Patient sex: F
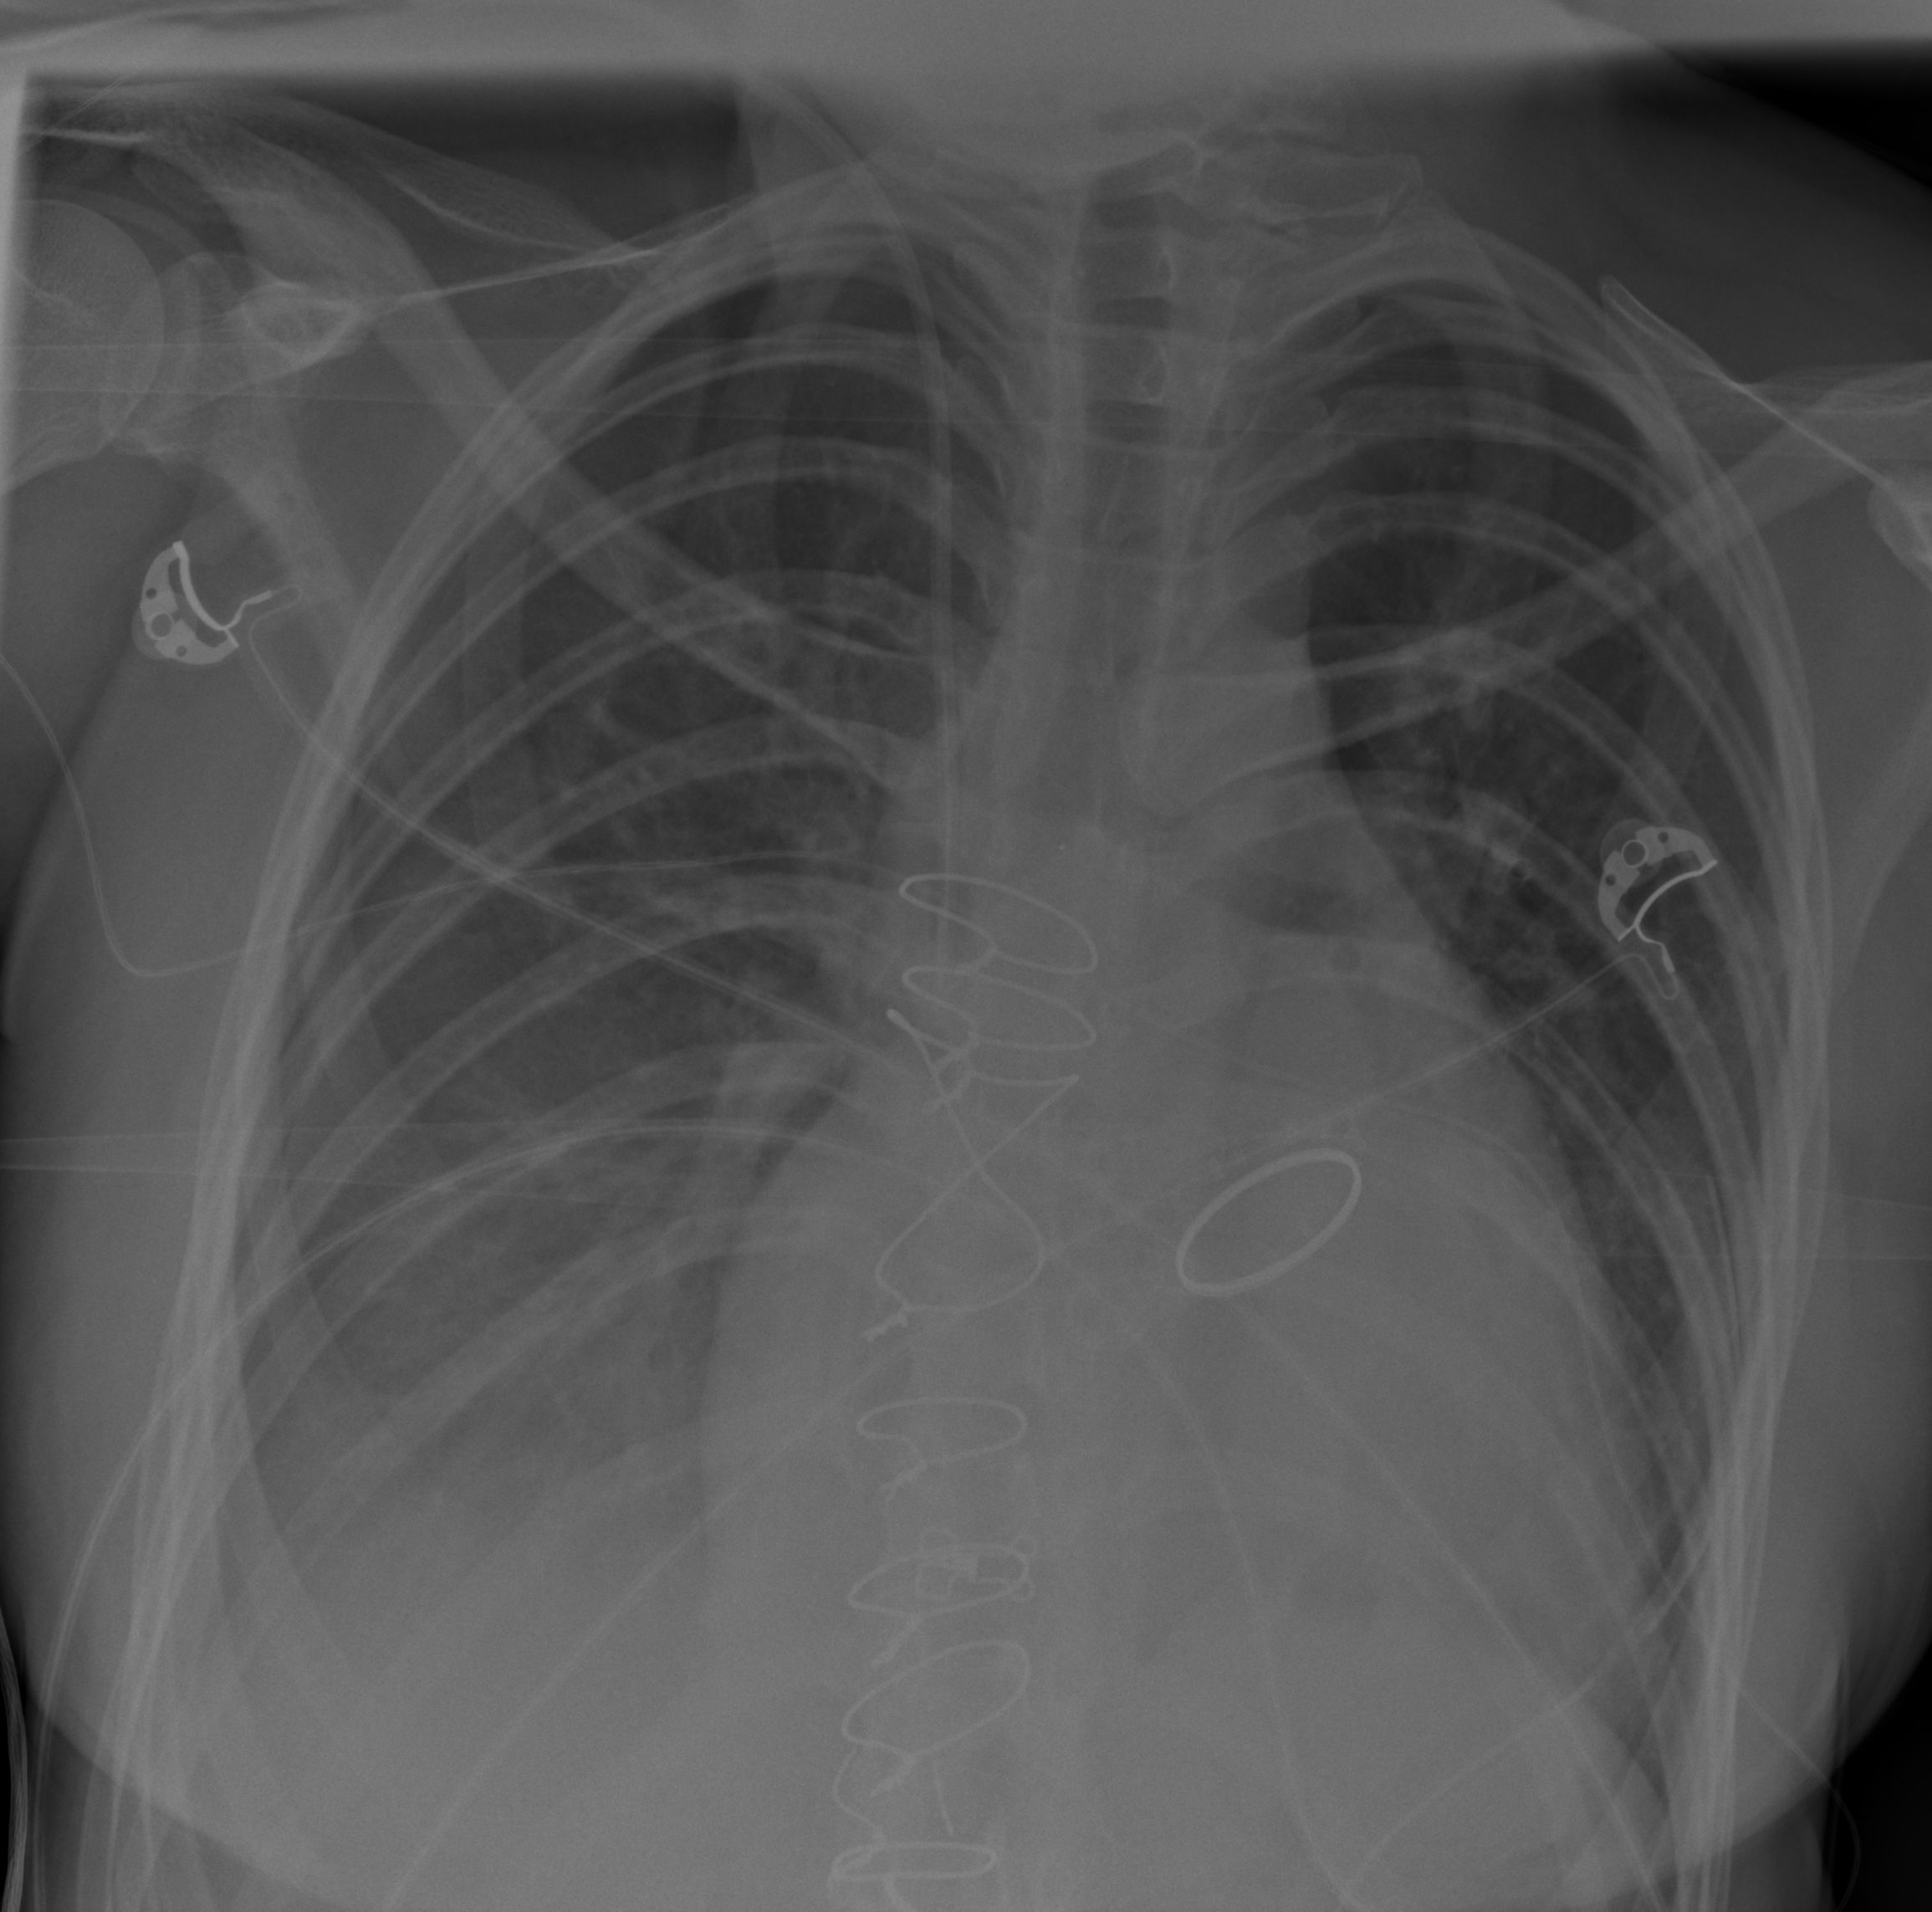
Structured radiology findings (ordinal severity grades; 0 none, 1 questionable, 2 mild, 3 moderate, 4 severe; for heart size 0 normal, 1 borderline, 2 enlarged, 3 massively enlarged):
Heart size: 2
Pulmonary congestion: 0
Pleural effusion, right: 3
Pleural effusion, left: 0
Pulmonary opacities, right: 0
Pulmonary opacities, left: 0
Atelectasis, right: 2
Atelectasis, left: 0